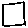
Label: square